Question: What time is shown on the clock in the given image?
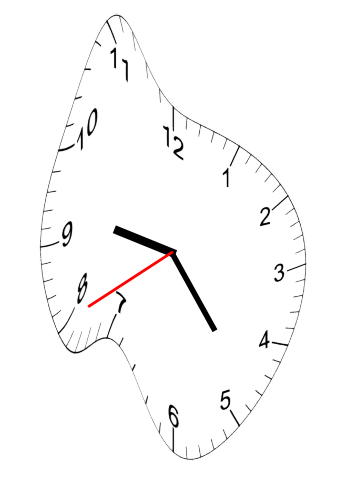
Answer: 09:23:40